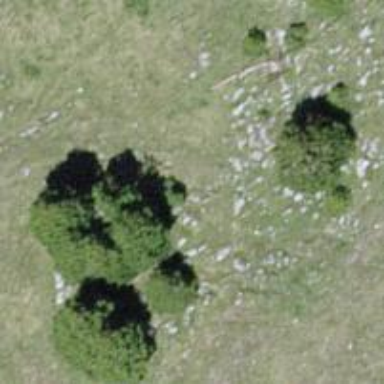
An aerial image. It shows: Needle-leaved tree in nature.